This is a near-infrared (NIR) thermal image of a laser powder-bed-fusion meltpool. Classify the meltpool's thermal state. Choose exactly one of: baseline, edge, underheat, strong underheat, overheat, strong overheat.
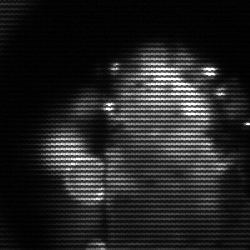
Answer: strong underheat